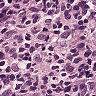
Metastatic tissue present: no